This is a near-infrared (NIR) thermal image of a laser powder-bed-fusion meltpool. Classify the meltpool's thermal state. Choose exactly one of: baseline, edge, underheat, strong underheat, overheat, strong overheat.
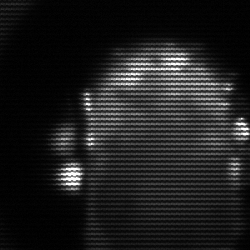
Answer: baseline